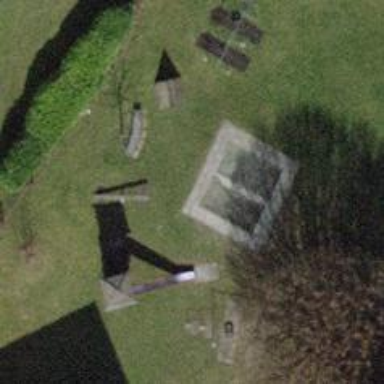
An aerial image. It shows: Playground area for leisure activities on the land.